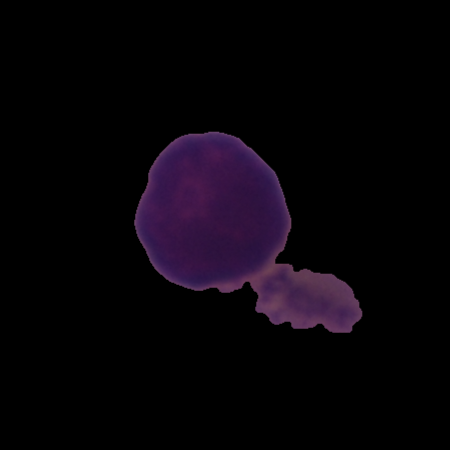
Label: healthy